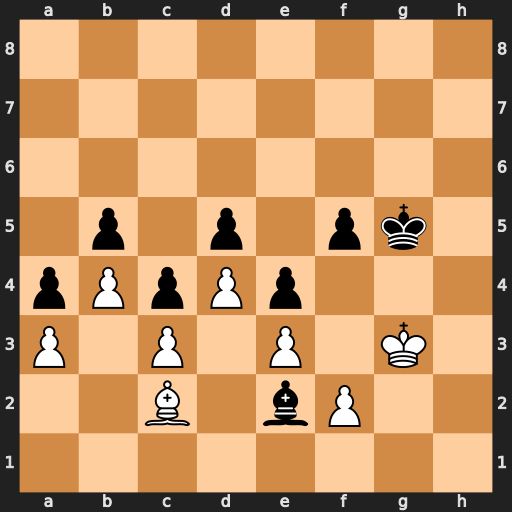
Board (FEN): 8/8/8/1p1p1pk1/pPpPp3/P1P1P1K1/2B1bP2/8
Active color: w
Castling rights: -
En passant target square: -
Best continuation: Bxa4 bxa4 b5 f4+ exf4+